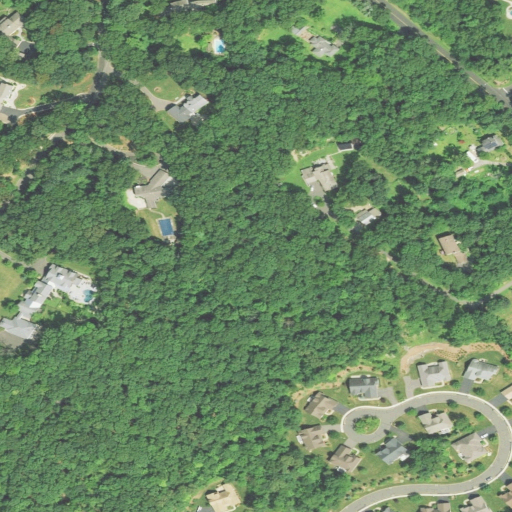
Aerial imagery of mountain in Connecticut named Farmington Mountain containing deciduous forest, open development, mixed forest, low intensity development, high intensity development, and medium intensity development